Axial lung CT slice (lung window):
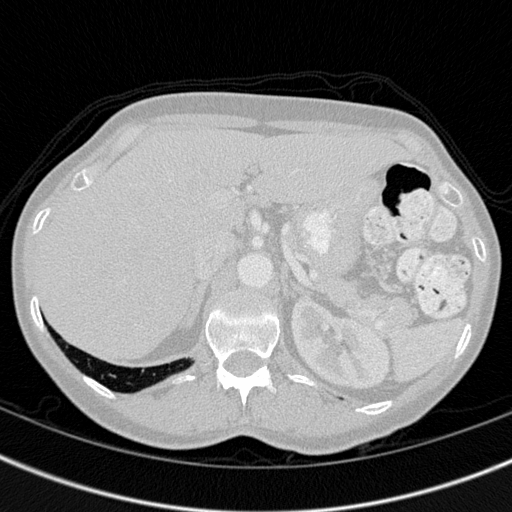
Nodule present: no